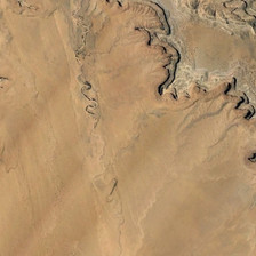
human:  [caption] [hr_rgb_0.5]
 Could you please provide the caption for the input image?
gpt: the undee desert is surrounded by the tortuous rocks .

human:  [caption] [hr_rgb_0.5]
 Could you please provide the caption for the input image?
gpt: there is a tiny crystal clear pond in this white desert with some circles .

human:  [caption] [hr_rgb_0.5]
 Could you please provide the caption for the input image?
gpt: an irregularly shaped hill stands in this desert .

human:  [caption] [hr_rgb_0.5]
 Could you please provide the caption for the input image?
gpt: There is a dry river with jagged edges in the desert.

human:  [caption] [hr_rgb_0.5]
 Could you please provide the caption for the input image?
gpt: There is a dry river with uneven edges in the desert.